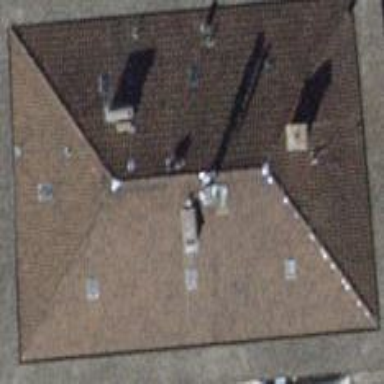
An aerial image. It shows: The image shows part of apartment building.